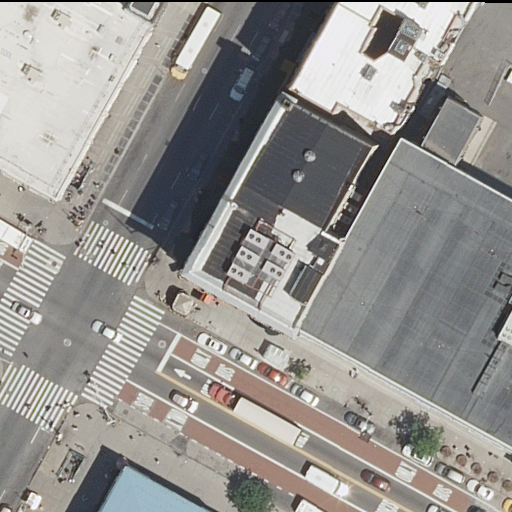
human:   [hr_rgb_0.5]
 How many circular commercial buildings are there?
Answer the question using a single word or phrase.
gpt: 0

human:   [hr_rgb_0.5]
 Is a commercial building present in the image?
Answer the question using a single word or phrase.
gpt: no

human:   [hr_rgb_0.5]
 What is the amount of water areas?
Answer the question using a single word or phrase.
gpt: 0

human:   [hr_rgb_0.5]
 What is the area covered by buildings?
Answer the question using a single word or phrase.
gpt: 2597m2

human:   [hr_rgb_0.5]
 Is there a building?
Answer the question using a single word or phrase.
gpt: yes

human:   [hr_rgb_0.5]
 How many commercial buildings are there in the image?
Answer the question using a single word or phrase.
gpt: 0

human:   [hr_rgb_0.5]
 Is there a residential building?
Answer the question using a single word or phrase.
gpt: yes

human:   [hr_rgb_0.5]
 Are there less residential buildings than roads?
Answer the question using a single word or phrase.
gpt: no

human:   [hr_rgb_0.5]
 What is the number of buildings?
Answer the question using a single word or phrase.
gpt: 5

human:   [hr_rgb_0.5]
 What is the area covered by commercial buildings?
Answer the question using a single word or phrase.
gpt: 0m2

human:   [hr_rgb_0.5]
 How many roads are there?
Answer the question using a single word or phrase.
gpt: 4

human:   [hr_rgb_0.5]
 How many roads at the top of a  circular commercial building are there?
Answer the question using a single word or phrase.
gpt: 0

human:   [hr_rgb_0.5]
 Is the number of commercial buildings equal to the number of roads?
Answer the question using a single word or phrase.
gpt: no

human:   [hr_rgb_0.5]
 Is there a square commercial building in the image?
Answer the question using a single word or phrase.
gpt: no

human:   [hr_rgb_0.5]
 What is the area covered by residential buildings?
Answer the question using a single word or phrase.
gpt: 2597m2

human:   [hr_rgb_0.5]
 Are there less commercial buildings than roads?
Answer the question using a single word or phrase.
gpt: yes

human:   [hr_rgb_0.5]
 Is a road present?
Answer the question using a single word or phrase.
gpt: yes

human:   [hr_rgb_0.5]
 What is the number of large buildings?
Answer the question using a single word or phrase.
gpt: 3

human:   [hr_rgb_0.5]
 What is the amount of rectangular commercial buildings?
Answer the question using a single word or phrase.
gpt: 0

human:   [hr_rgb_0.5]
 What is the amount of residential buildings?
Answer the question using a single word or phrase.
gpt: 5

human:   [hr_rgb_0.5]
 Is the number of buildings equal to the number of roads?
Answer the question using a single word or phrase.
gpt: no

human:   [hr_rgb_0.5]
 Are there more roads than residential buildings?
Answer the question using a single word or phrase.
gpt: no

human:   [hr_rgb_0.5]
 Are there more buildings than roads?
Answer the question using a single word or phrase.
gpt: yes

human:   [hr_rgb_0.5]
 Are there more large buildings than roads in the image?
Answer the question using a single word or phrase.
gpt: no

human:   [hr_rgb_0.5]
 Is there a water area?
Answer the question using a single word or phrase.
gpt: no

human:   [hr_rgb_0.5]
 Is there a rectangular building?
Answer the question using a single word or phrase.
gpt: yes

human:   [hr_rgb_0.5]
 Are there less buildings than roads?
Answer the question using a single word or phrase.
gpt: no

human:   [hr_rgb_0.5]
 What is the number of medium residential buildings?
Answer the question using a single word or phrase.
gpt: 2

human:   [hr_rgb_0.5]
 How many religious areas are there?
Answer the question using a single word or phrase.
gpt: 0

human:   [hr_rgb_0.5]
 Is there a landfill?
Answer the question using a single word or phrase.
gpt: no

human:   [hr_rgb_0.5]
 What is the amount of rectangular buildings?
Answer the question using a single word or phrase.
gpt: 4

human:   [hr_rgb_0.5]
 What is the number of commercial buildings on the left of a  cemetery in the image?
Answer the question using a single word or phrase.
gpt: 0

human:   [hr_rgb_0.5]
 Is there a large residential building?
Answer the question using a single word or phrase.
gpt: yes

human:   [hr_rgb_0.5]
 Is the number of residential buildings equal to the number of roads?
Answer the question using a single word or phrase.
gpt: no

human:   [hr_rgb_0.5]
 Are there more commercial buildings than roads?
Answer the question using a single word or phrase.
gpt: no

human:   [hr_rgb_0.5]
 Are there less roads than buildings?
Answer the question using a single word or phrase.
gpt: yes

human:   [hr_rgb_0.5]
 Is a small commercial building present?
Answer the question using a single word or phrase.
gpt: no

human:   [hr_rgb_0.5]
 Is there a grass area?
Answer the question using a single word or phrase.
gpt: no

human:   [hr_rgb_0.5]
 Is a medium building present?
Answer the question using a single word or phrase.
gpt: yes

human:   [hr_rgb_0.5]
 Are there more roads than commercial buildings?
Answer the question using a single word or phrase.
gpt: yes

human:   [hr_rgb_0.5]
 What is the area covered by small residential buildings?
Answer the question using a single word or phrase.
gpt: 0m2

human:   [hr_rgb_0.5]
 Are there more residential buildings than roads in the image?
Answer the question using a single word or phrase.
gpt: yes

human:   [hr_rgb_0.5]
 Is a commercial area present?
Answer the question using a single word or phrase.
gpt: no

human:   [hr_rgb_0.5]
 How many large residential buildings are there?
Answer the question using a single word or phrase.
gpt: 3

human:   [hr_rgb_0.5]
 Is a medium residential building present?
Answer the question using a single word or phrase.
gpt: yes

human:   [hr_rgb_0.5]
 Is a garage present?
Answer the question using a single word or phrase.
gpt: no

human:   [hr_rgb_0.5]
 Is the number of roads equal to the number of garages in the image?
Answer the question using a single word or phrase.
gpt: no

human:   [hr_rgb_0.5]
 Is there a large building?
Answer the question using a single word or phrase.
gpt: yes

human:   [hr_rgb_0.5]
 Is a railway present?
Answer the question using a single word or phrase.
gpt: no

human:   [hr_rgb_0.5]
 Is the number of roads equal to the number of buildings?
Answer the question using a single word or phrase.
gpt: no

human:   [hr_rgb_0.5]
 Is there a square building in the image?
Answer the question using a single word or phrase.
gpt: no

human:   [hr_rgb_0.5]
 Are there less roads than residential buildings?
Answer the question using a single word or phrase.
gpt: yes

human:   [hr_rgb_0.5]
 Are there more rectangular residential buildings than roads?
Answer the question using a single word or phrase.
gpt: no

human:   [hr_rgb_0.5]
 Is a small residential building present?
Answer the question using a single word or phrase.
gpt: no

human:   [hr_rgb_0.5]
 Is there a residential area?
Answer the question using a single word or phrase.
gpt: no

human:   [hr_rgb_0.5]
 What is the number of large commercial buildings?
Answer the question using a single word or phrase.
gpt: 0

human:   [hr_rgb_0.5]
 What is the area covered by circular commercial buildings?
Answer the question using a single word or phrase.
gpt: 0m2

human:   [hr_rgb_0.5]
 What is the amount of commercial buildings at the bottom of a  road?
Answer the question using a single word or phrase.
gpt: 0

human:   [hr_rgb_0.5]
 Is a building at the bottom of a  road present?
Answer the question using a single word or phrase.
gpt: yes

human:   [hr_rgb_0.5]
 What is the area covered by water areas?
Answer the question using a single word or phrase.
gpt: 0m2

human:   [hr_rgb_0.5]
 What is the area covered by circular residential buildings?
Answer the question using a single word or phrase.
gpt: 0m2

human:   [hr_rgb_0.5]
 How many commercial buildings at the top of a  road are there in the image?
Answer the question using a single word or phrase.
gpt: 0

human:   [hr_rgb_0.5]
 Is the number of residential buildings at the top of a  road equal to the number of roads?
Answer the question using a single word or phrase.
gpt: no

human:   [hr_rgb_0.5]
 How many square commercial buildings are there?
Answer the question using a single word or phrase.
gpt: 0